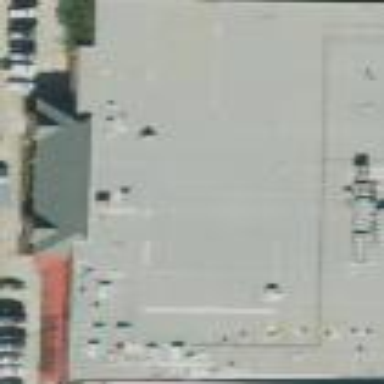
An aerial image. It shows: Supermarket building.